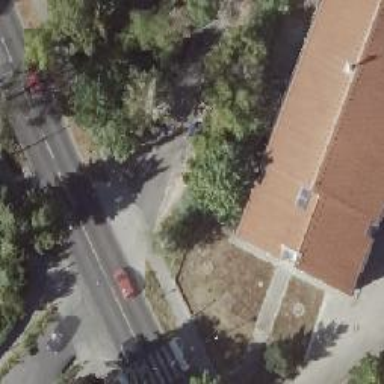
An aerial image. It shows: Residential road with asphalt surface.